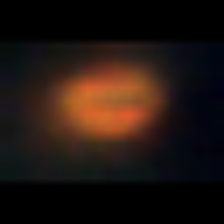
Taxon: Unknown_phyto
Group: Unknown